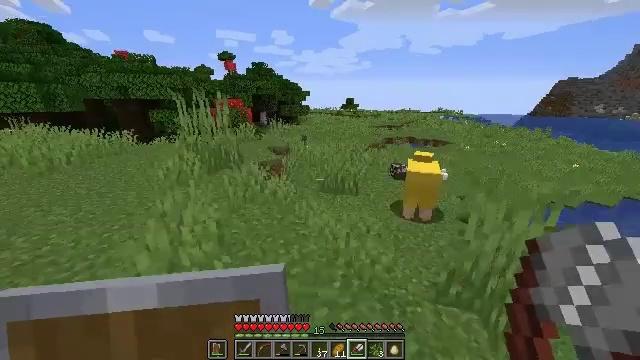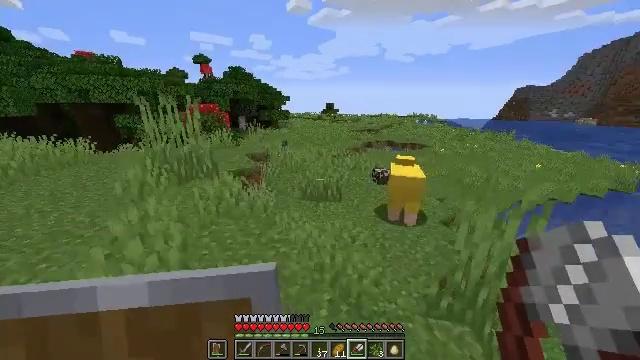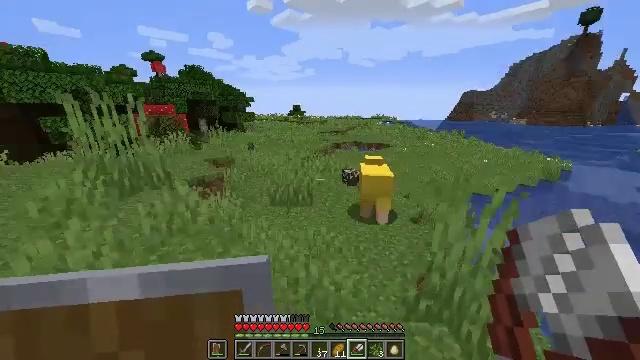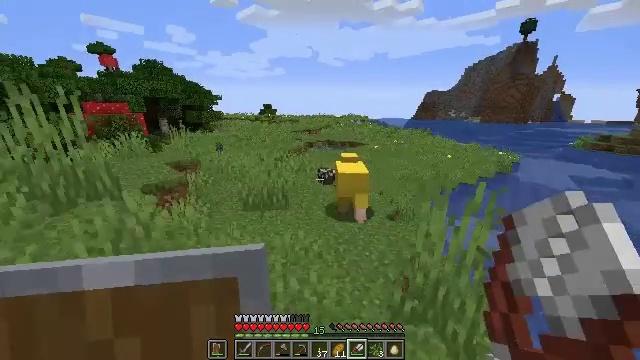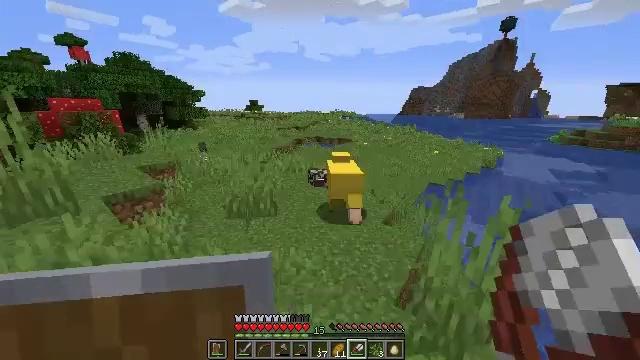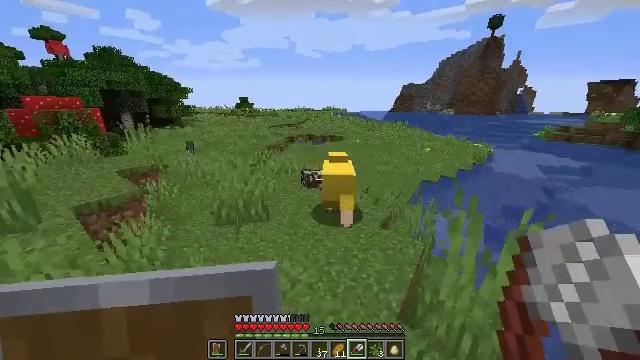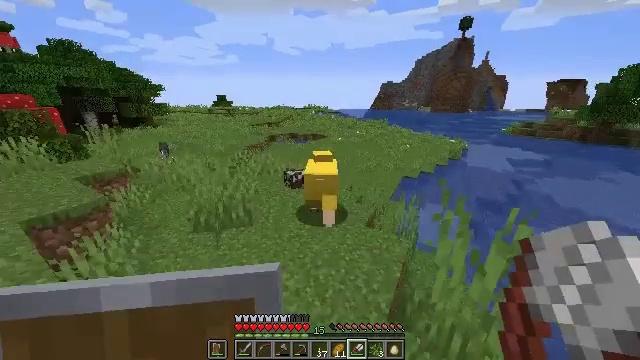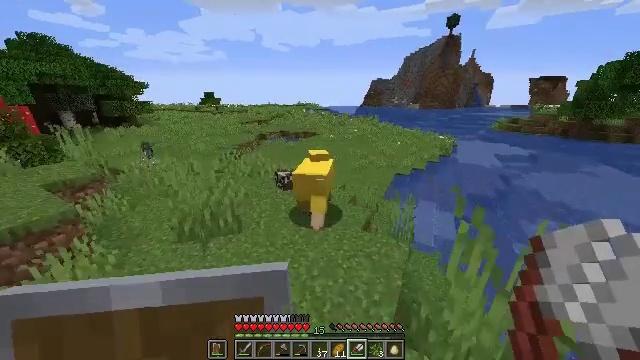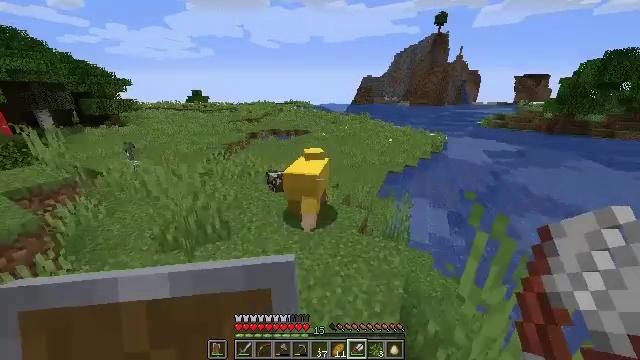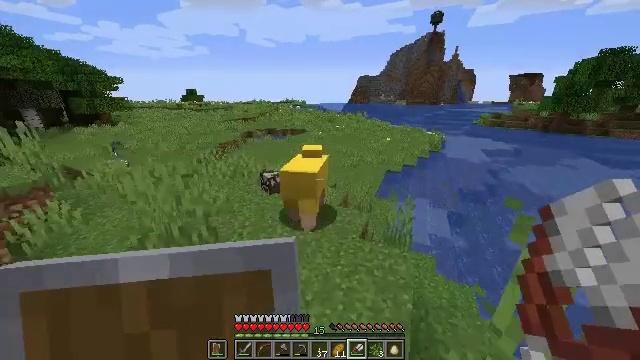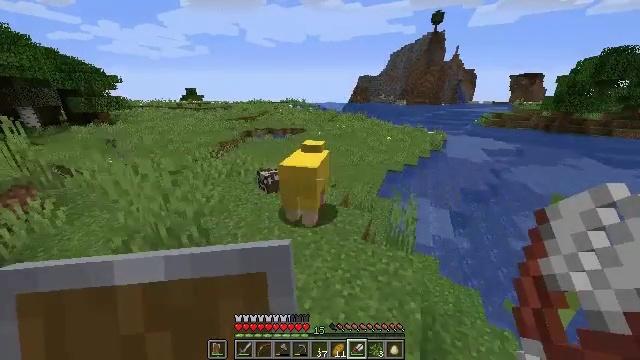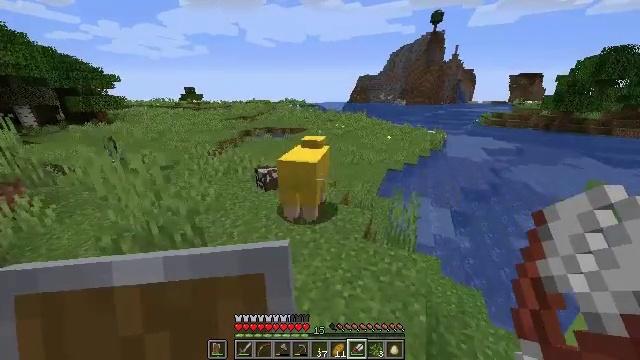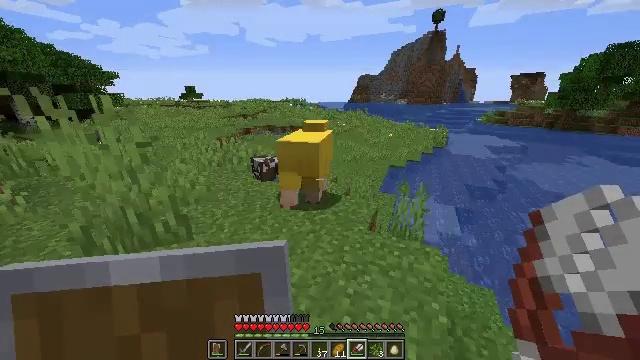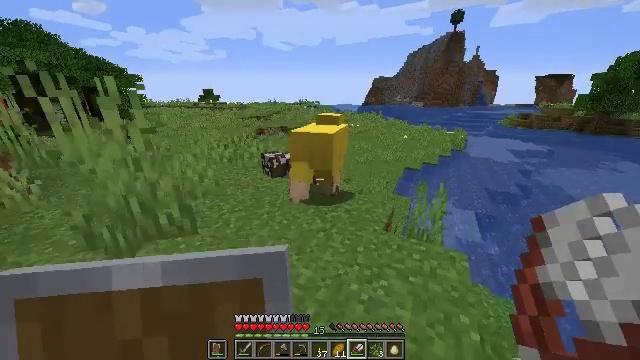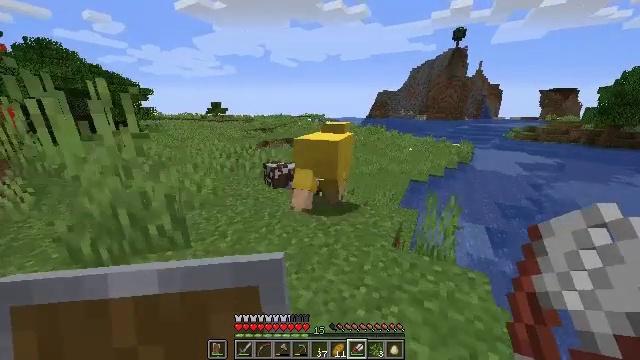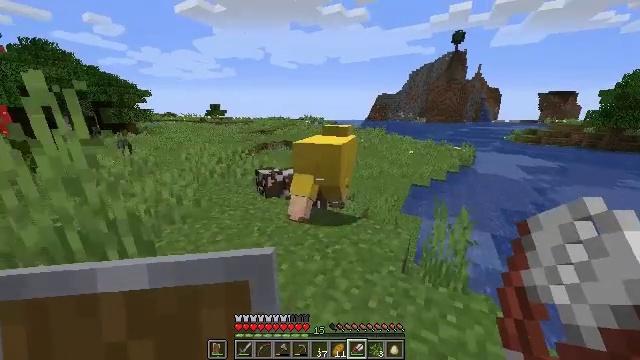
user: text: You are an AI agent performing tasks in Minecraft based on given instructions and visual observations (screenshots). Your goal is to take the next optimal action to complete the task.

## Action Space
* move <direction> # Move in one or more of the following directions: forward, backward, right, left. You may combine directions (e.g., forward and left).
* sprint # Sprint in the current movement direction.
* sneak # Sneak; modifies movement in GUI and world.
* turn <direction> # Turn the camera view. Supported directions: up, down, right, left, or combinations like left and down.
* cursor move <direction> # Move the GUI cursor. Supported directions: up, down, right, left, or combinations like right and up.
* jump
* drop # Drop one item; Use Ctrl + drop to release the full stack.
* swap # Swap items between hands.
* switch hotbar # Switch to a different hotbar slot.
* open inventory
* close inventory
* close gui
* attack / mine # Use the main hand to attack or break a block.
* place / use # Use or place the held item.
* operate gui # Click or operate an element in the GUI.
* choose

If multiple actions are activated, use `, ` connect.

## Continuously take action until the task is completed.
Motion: motion action
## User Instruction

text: Get a yellow bed at the crafting table using resources.
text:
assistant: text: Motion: move forward, turn right and up
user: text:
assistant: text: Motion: move forward, turn right
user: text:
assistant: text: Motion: move forward, turn right
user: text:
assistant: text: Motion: move forward, turn right
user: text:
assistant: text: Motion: move forward, turn right
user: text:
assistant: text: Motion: move forward, turn right
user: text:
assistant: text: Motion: move forward, turn right
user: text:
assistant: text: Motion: move forward, turn right
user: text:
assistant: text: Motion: move forward
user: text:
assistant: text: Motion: move forward
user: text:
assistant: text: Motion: move forward
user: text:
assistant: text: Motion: move forward
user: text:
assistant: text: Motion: move forward, turn left
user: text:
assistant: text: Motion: move forward, turn left and up
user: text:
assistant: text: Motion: move forward
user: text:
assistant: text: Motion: move forward
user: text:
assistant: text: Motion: move forward
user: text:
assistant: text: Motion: move forward
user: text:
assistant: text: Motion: move forward, turn right
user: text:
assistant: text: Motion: move forward, turn right
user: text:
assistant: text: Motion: move forward
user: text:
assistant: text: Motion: move forward
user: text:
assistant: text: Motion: move forward, use / place
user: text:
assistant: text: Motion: move forward, use / place
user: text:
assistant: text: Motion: move forward
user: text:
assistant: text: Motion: move forward
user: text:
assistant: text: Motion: move forward, turn right and down
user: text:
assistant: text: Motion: move forward, turn right and down
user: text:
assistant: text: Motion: move forward, turn right and down
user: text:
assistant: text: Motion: turn right and down